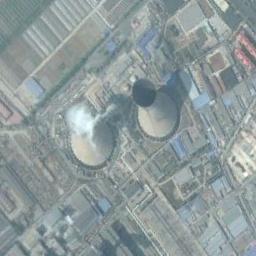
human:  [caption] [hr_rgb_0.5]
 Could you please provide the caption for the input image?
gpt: There are two thermal power stations, and the left one is emitting smoke .

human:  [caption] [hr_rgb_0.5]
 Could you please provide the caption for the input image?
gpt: There are many buildings next to the thermal power station .

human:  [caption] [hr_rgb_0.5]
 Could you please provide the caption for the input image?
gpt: The thermal power station is on the grass next to some buildings .

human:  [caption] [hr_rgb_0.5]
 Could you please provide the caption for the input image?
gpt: There are neatly planned factories in the thermal power station, and two cooling towers are steaming .

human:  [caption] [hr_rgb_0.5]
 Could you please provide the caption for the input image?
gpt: There are two stovepipes on the thermal power station .